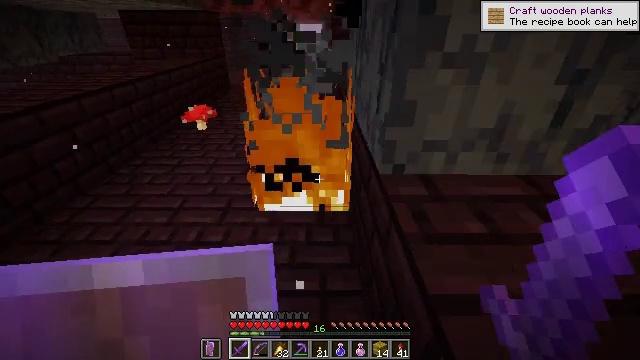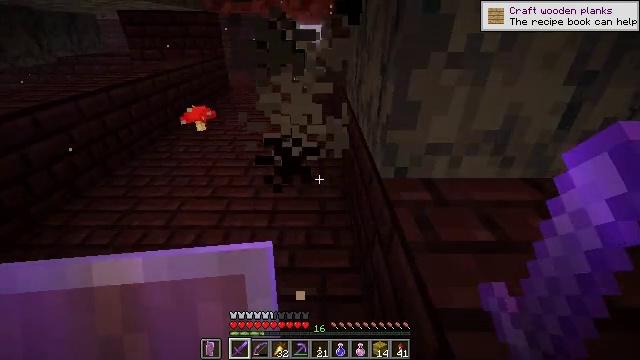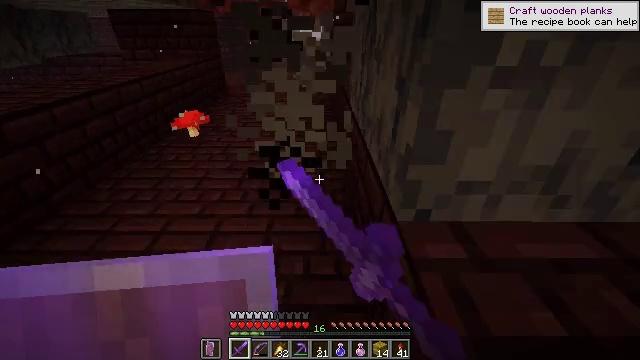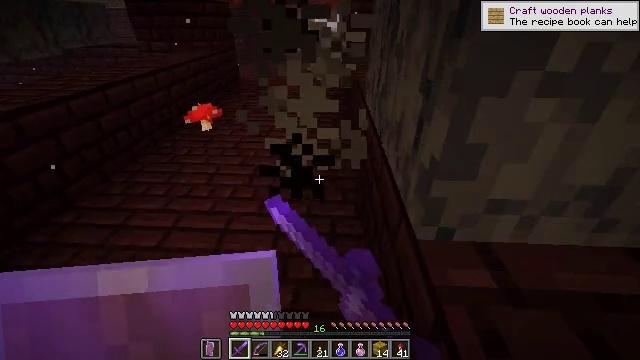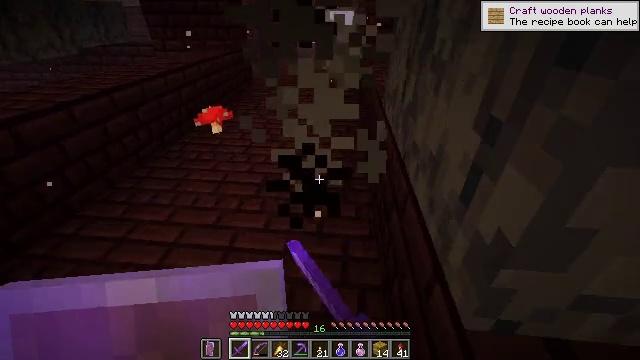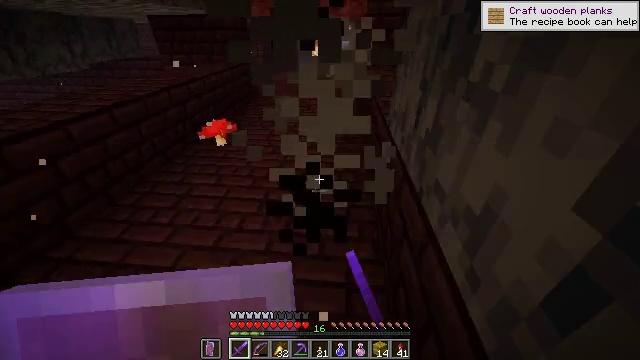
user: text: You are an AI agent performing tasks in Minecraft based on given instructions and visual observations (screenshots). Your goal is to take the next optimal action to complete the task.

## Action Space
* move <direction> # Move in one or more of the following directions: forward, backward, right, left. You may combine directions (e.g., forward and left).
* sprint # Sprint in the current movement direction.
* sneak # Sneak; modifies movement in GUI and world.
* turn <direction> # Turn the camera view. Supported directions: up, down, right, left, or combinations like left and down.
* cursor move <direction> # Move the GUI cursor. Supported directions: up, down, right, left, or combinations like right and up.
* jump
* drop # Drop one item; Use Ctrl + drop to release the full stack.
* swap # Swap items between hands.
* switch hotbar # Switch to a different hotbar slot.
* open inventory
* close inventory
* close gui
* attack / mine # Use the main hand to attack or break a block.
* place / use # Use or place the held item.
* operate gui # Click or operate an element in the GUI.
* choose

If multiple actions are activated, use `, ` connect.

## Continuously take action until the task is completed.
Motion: motion action
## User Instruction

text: Clear the fire from the area.
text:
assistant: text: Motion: move forward, attack / mine
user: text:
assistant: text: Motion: move forward, attack / mine
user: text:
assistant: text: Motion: move forward, sprint, turn left and down, attack / mine
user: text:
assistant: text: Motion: move forward, sprint, turn left, attack / mine
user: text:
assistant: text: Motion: move forward, sprint
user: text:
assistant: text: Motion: sprint